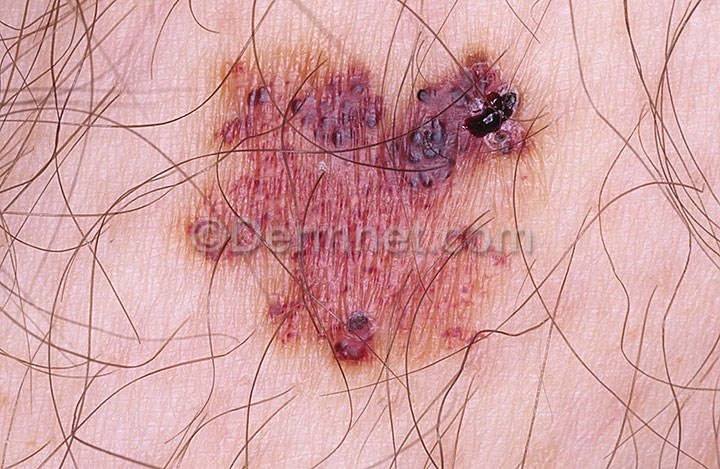
Disease: Vascular Tumors